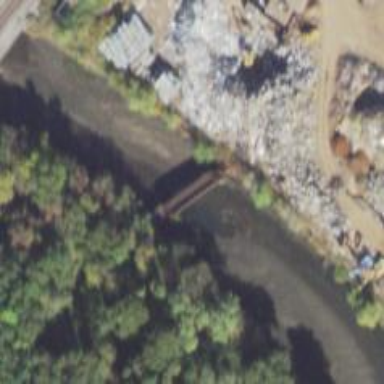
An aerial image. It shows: Abandoned railway bridge.